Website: bh-photo
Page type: customer-info-address
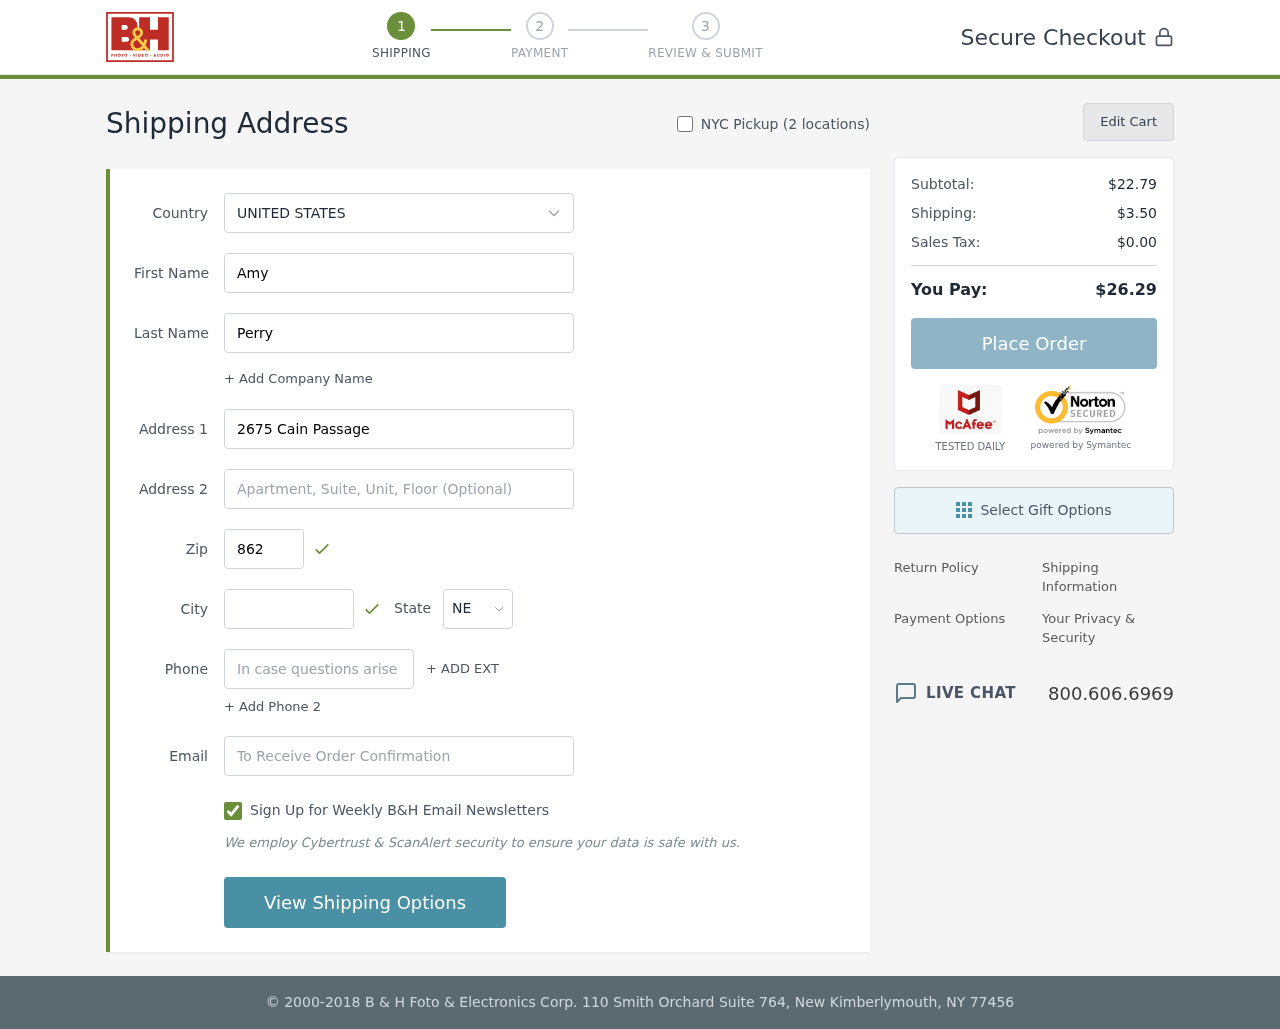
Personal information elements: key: PII_CITY
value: Gomezton
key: PII_COUNTRY
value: United States
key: PII_EMAIL
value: aperry@hotmail.com
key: PII_FIRSTNAME
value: Amy
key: PII_LASTNAME
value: Perry
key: PII_PHONE
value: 6718053827
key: PII_POSTCODE
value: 86239
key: PII_STATE_ABBR
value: NE
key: PII_STREET
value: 2675 Cain Passage
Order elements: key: ORDER_SUBTOTAL
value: $22.79
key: ORDER_SHIPPING_COST
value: $3.50
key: ORDER_TAX
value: $0.00
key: ORDER_TOTAL
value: $26.29